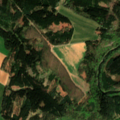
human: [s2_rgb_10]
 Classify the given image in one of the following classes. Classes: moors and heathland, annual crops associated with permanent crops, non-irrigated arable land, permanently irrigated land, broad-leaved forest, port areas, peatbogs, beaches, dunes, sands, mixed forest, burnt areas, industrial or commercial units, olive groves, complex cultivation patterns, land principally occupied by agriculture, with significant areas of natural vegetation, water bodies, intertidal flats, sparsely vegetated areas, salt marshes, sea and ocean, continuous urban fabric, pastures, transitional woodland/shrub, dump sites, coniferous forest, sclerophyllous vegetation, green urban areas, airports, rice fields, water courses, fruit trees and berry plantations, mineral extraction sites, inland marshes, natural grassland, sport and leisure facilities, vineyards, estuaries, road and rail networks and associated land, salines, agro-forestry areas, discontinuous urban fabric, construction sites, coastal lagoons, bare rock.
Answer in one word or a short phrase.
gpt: non-irrigated arable land, coniferous forest, mixed forest, transitional woodland/shrub